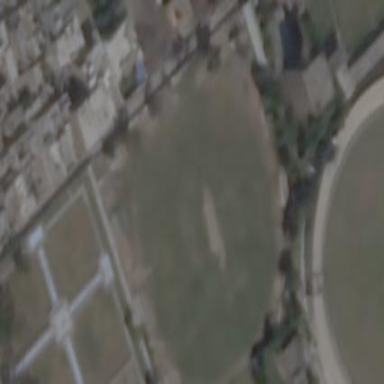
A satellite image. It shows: Dirt pitch used for playing cricket.